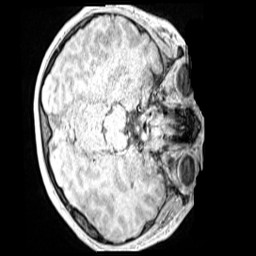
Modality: MP2RAGE
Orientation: axial
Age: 10
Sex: female
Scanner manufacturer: siemens
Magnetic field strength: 3 T
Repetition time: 4 s
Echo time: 0.00299 s